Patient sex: M
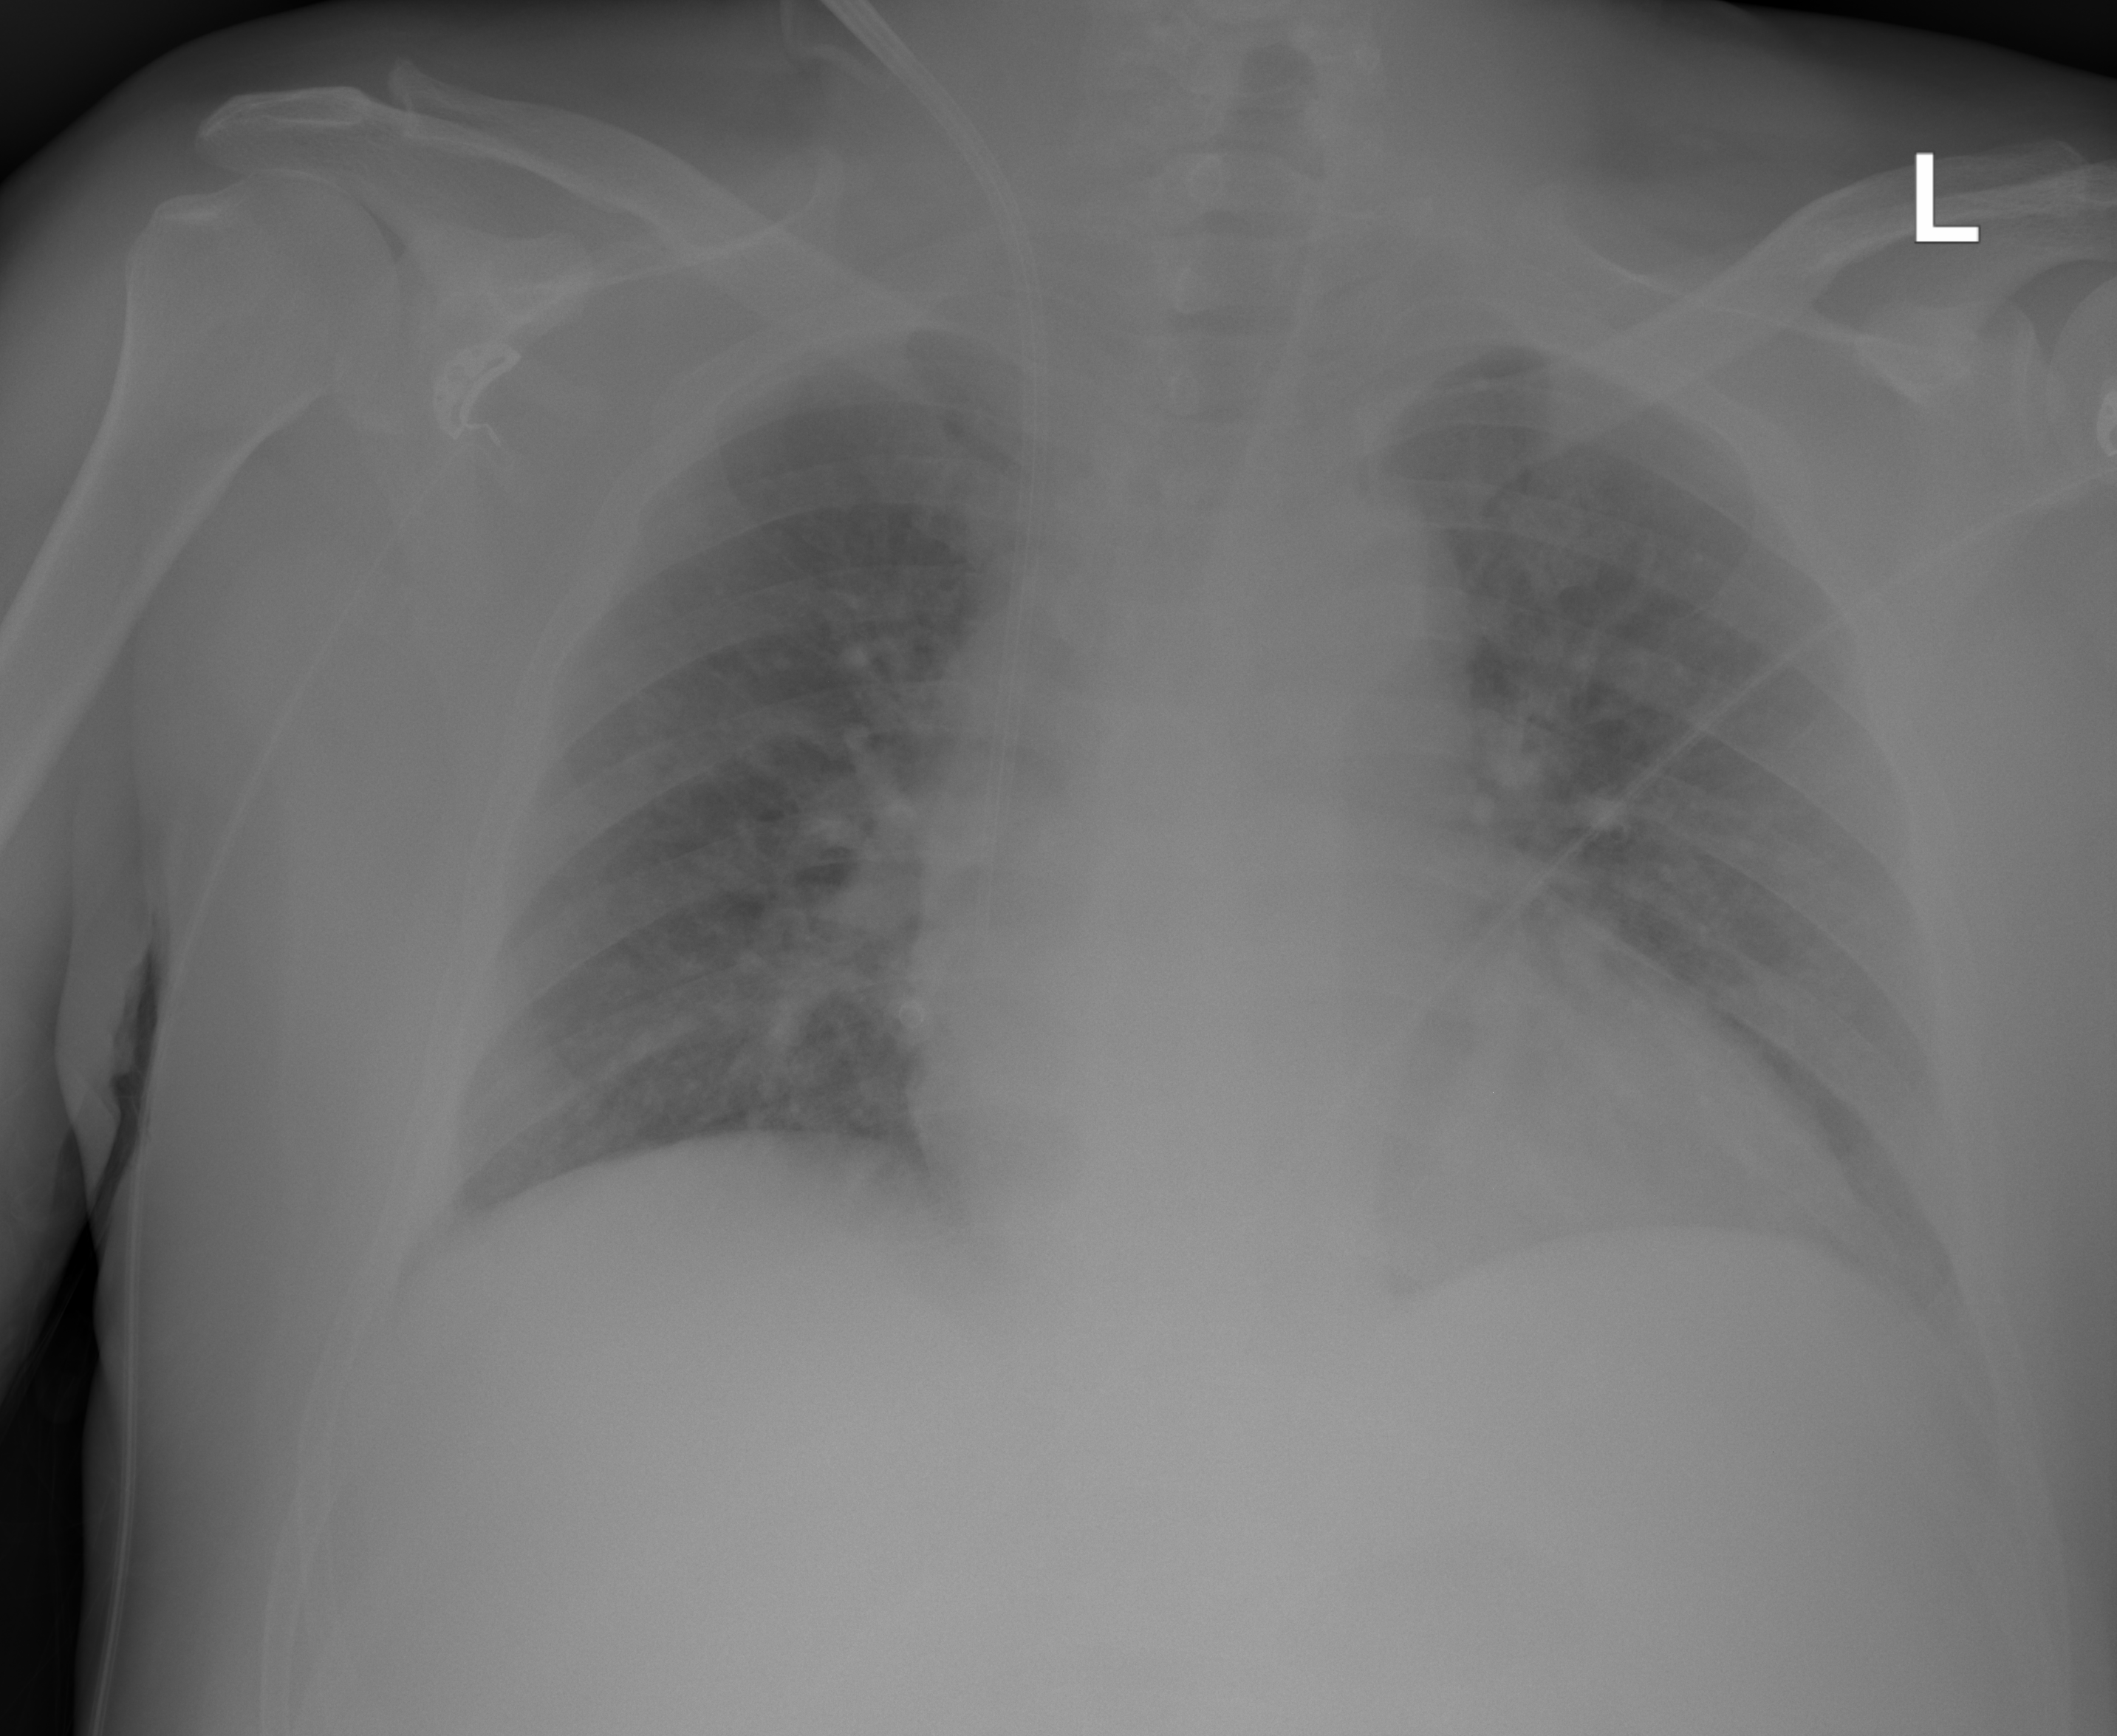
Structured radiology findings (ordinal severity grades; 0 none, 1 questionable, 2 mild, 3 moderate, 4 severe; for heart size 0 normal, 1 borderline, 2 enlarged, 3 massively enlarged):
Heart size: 2
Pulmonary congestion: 2
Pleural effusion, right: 0
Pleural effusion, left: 2
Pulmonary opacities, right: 0
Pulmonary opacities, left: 0
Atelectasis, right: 0
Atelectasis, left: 0